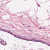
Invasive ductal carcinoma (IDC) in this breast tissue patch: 0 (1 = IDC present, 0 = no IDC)